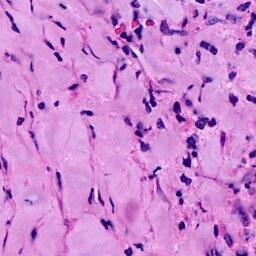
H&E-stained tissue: Breast